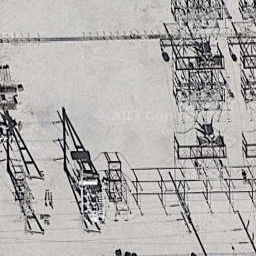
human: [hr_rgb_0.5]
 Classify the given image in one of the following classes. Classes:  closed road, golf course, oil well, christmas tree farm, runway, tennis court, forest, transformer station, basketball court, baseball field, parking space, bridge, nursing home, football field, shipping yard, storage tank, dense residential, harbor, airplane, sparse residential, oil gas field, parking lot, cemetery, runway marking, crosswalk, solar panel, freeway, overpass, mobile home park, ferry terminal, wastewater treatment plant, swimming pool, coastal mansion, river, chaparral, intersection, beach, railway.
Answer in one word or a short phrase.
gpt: transformer station